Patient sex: M
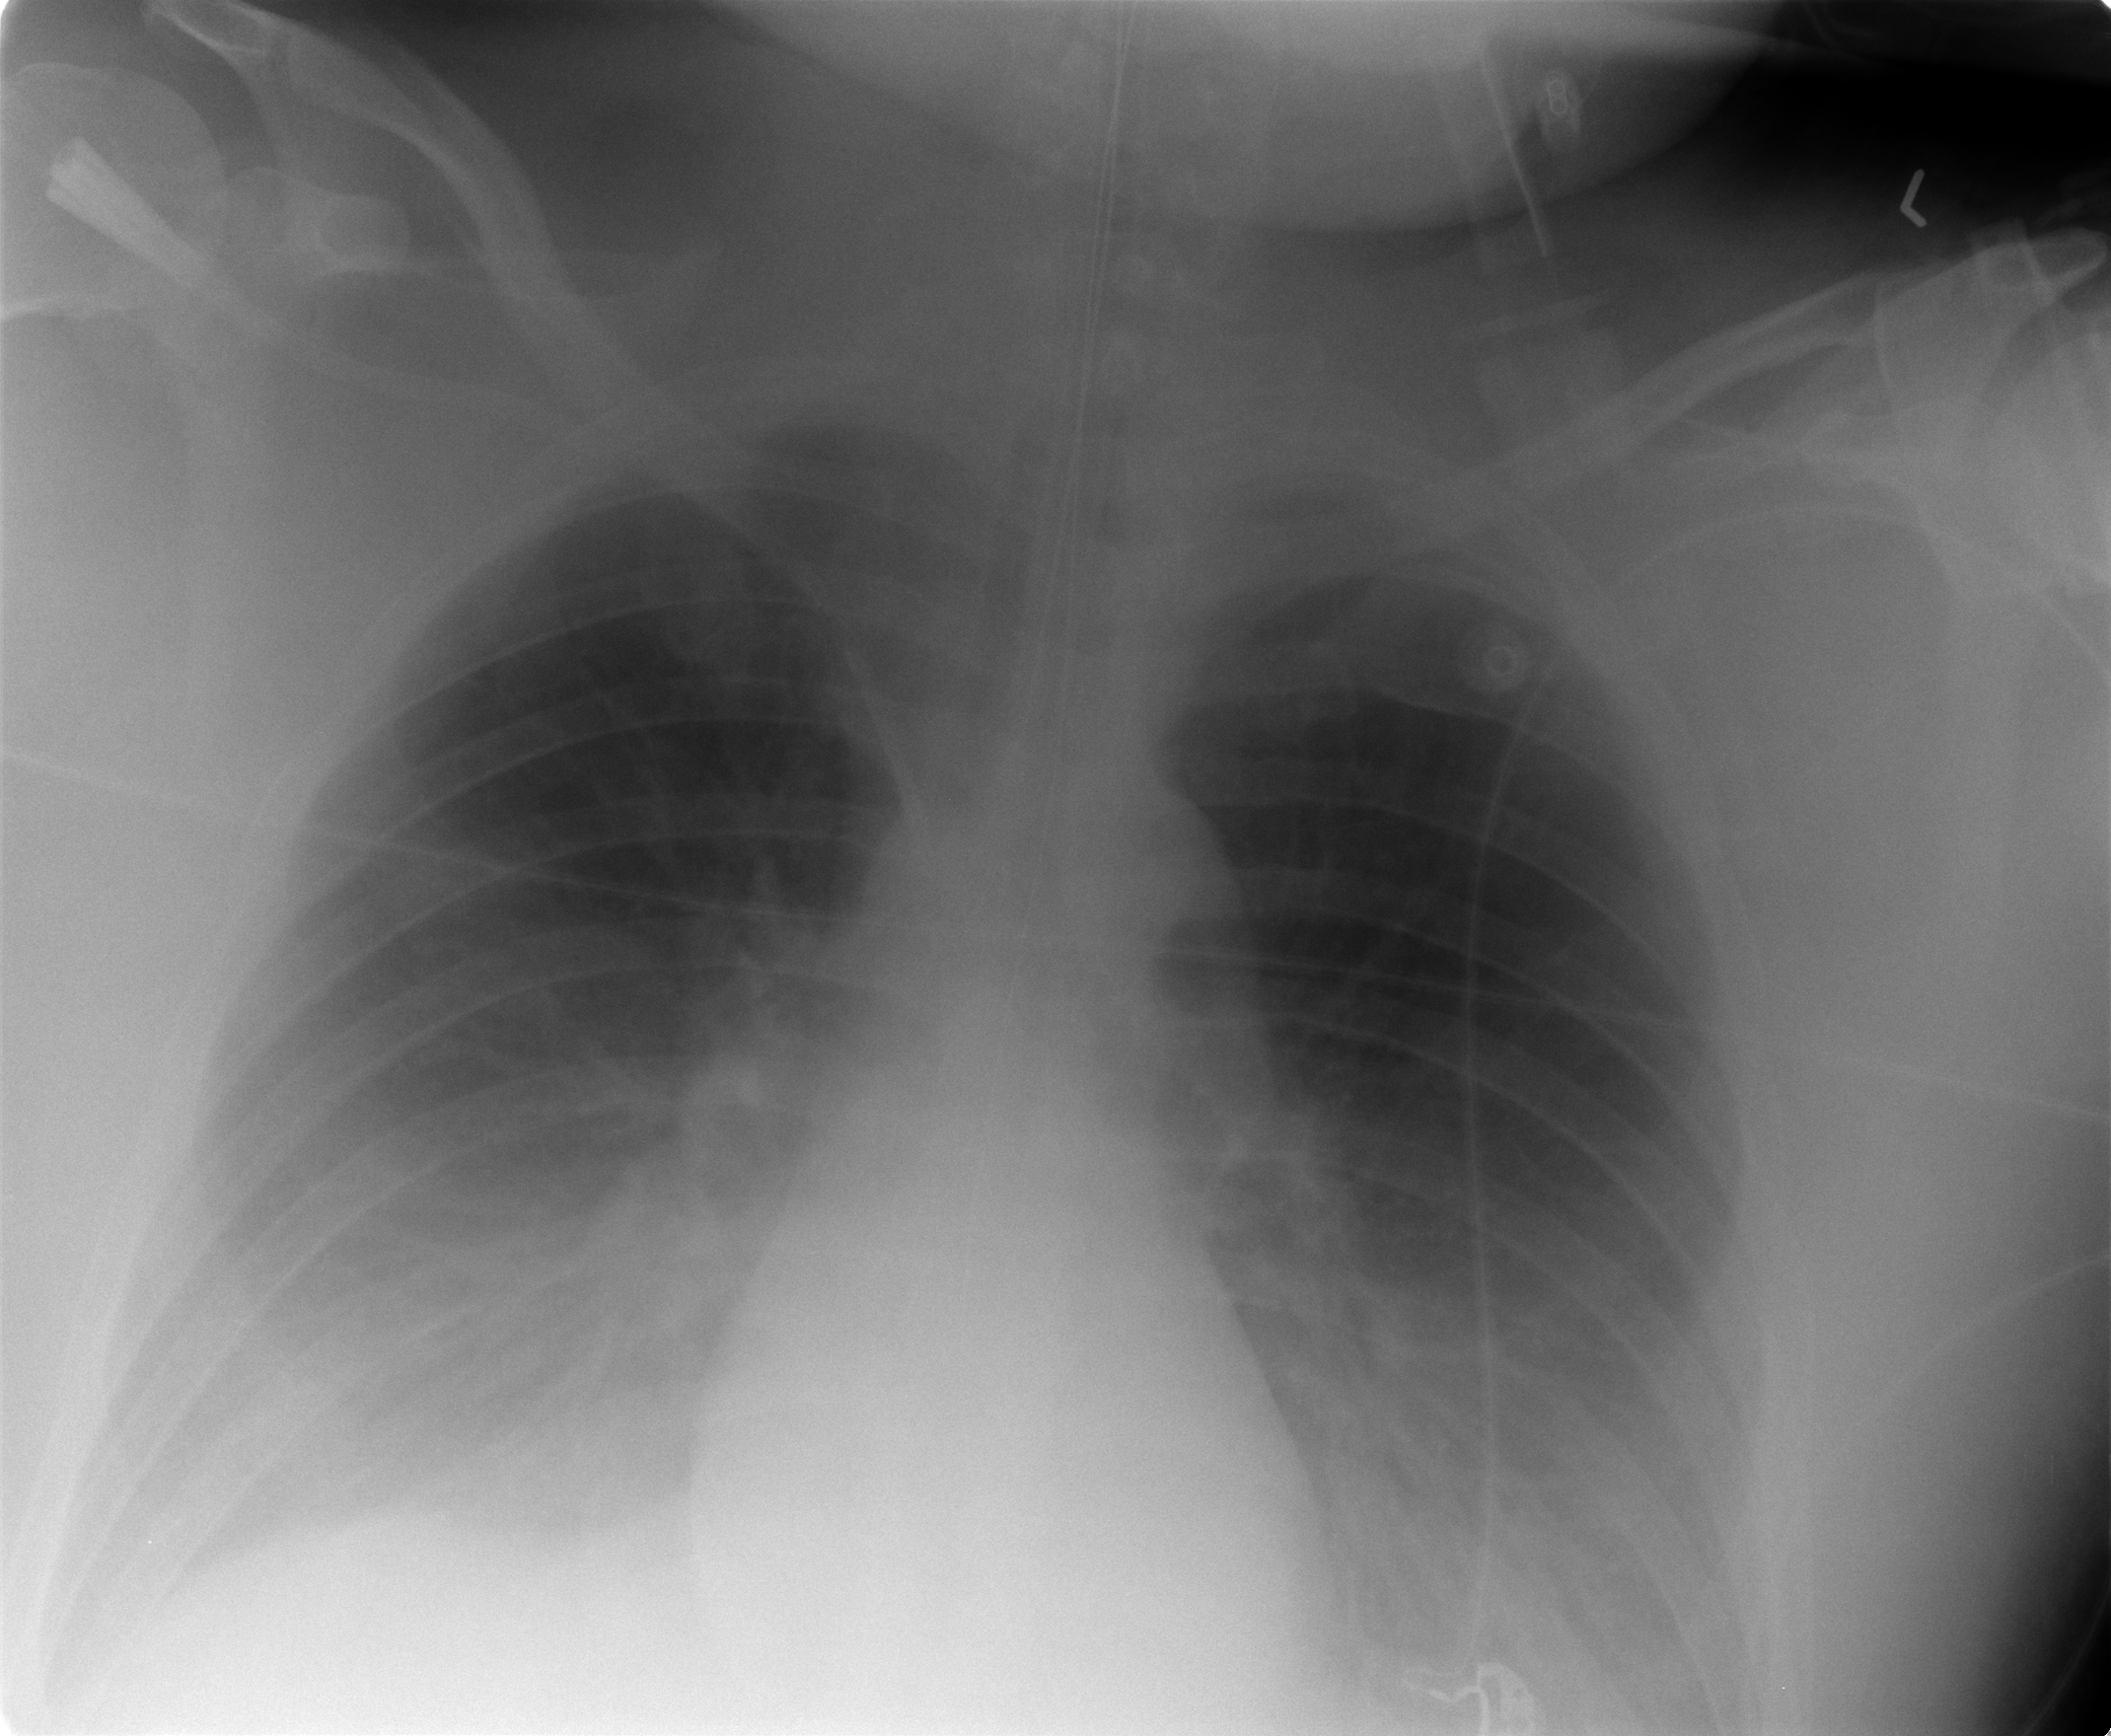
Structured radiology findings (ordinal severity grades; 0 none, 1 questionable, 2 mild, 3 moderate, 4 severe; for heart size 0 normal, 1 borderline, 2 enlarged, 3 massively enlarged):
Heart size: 0
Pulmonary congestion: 2
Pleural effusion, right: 3
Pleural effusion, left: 3
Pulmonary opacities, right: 3
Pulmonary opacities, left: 3
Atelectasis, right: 3
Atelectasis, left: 3